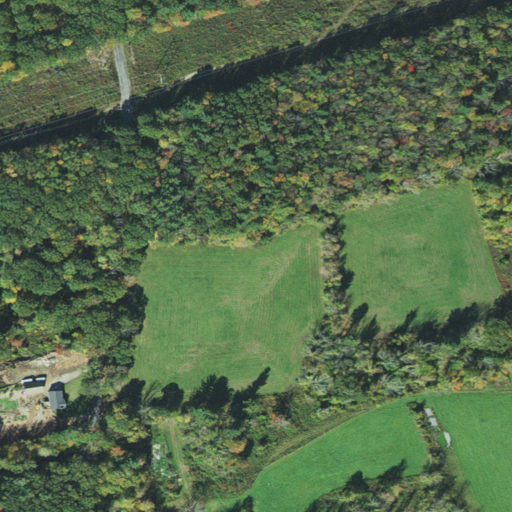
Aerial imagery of mountain in Massachusetts named Taft Hill containing deciduous forest, mixed forest, pasture, open development, shrub, grassland, medium intensity development, and low intensity development